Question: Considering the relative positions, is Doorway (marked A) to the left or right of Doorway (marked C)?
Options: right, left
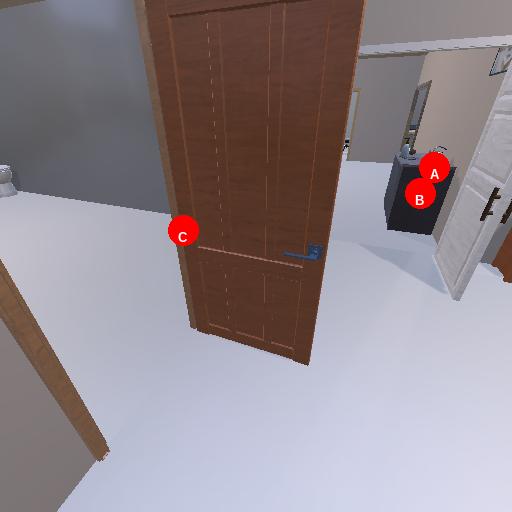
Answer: right